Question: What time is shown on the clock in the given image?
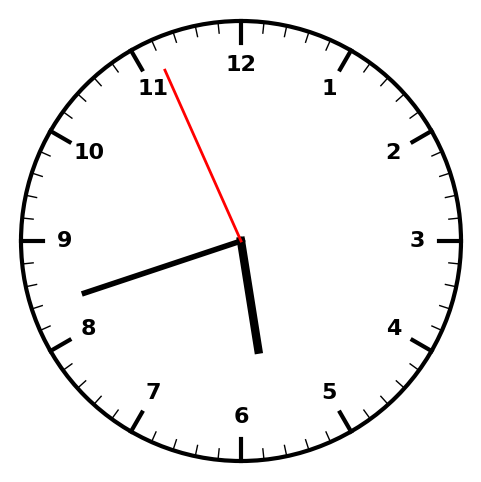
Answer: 05:41:56